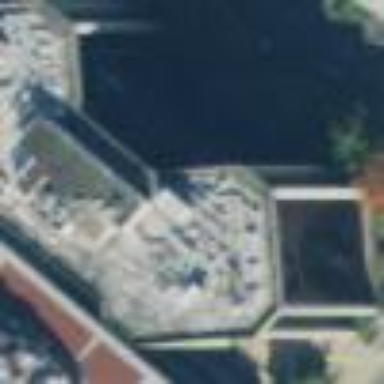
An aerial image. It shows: Building.